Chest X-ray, PA view. Patient: 54 years old, sex M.
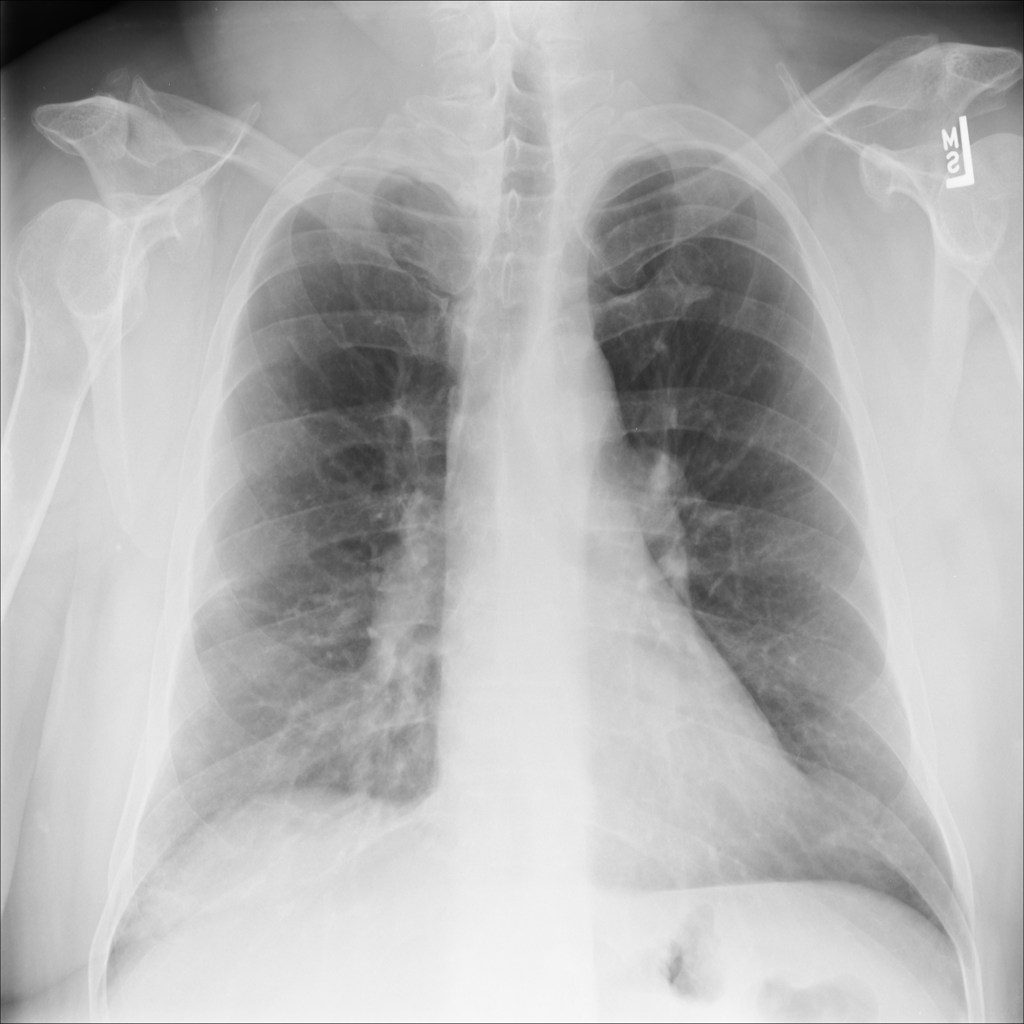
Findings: No Finding